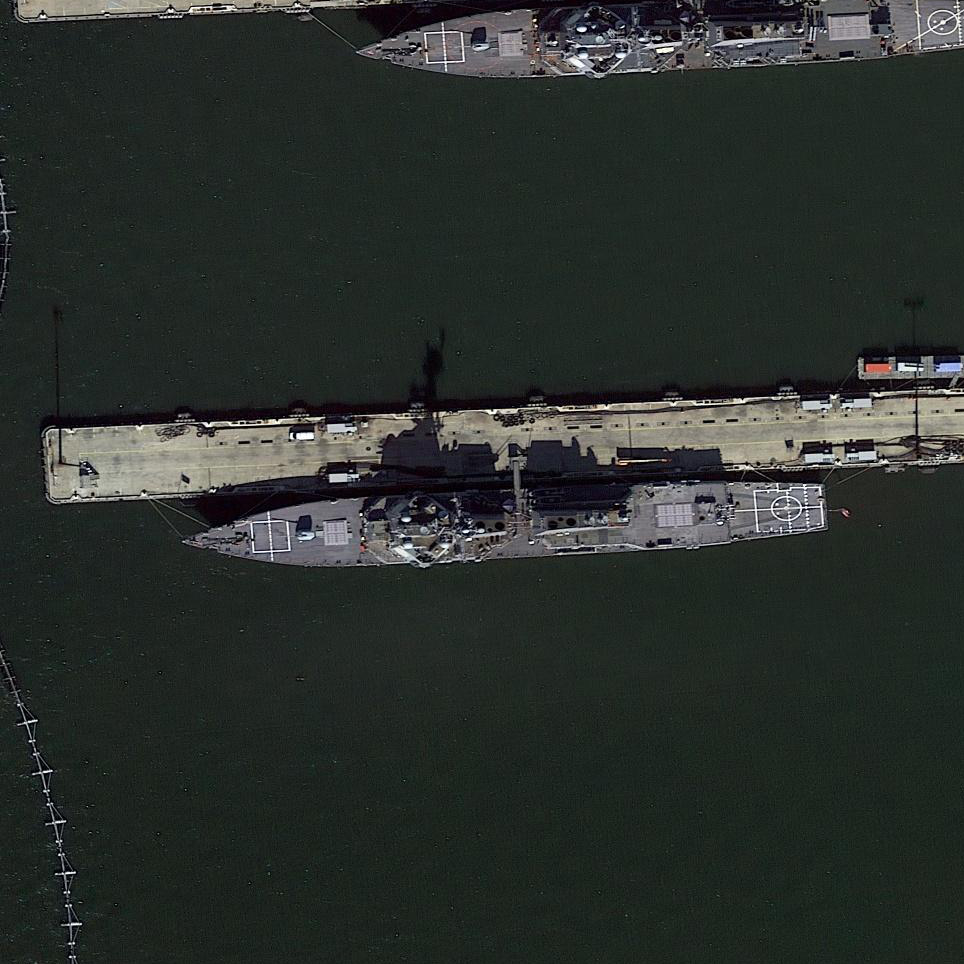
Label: destroyer